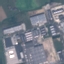
Land use / land cover: Industrial